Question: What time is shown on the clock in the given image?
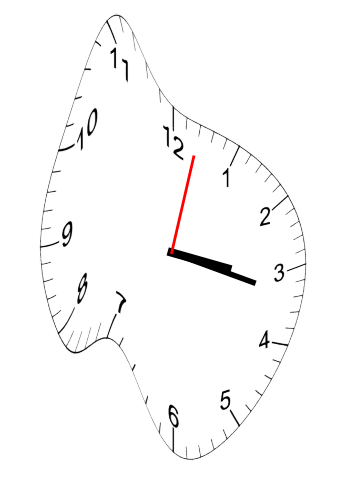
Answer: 03:17:02